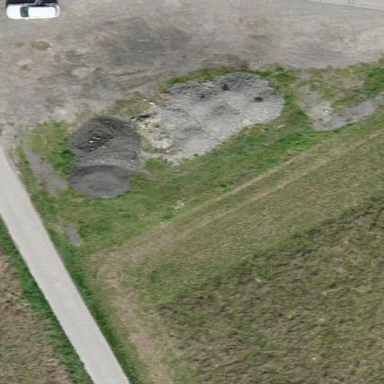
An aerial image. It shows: Brownfield site.